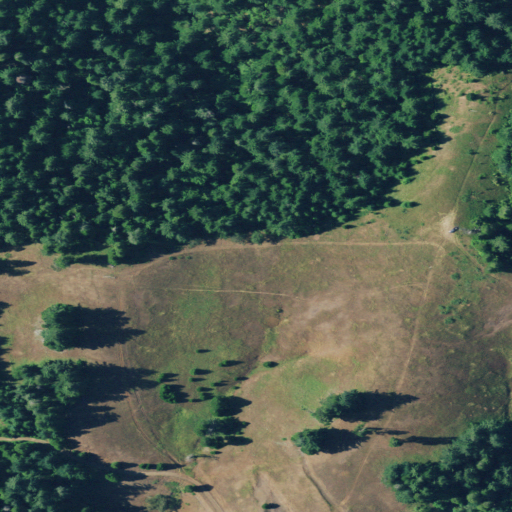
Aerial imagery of mountain in Oregon named Wild Horse containing shrub and evergreen forest